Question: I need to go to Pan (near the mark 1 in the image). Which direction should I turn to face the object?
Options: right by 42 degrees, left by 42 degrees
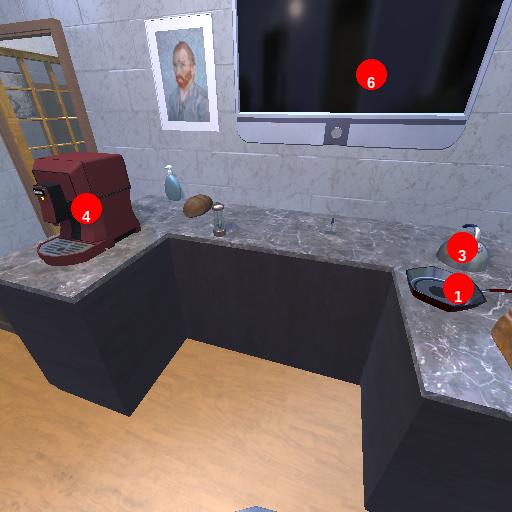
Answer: right by 42 degrees